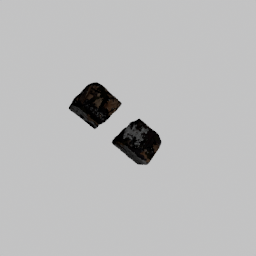
Label: architecture